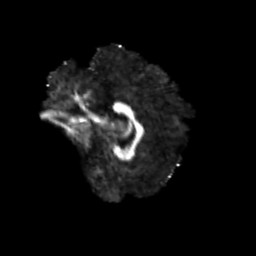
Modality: FA
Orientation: sagittal
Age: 25
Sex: female
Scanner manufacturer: siemens
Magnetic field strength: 3 T
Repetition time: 3.5 s
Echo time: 0.125 s